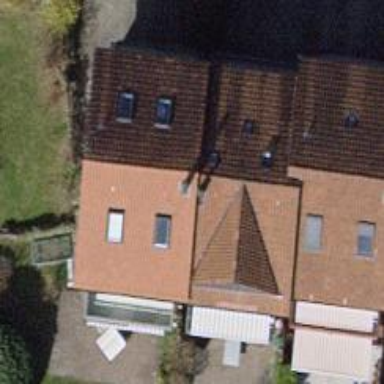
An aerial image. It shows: Terrace building with gabled roof.